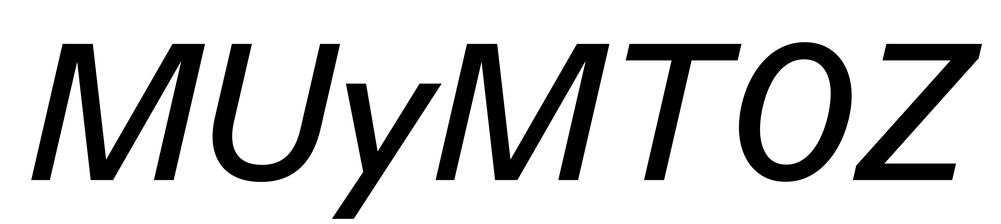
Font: InstrumentSans-Italic_Medium_Italic